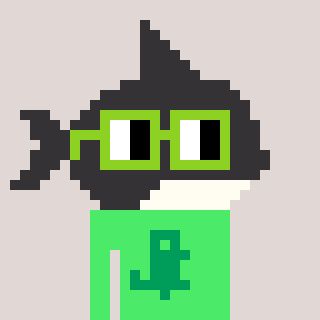
a pixel art character with square light green glasses, a orca-shaped head and a teal-colored body on a warm background